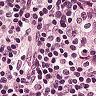
Metastatic tissue present: yes